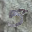
Label: 5